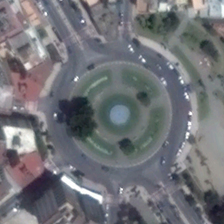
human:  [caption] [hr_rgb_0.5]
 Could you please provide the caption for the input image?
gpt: many buildings and some green trees are around a circle square .

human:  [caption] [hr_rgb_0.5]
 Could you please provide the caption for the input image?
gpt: many buildings and some green trees are around a circle square .

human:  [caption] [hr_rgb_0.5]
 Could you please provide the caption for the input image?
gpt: many buildings and some green trees are around a circle square .

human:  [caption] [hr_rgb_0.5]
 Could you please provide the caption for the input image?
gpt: many buildings and some green trees are around a circle square .

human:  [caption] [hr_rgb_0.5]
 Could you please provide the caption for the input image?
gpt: many buildings and some green trees are around a circle square .